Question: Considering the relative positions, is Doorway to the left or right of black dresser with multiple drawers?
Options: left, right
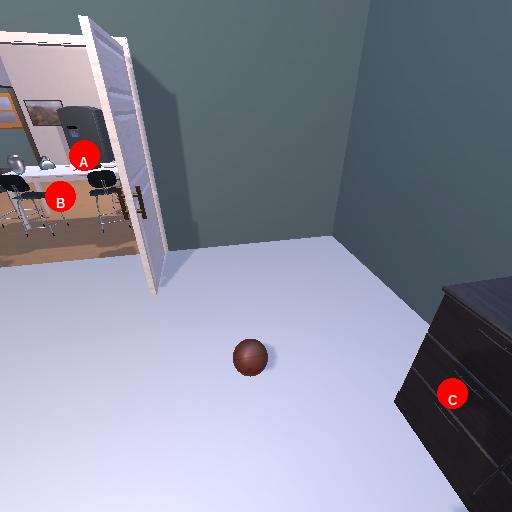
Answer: left